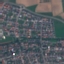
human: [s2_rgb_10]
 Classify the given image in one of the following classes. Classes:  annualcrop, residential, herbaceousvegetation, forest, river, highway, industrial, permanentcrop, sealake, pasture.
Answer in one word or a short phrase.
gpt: Residential